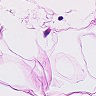
Metastatic tissue present: no